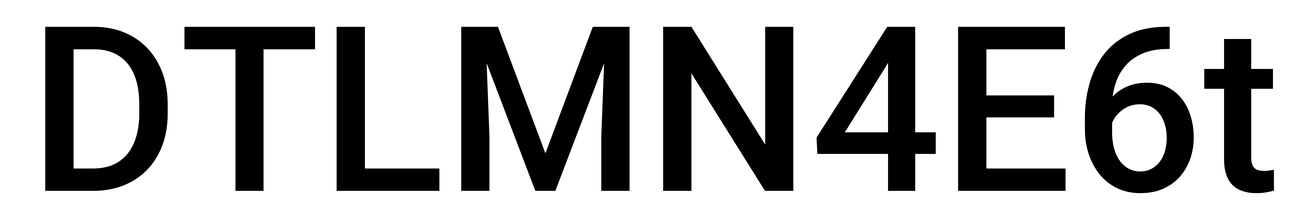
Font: Roboto_Medium